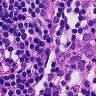
Metastatic tissue present: no